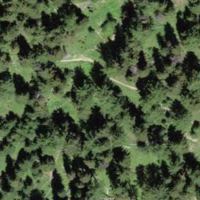
EUNIS habitat code: 43
Species observed at this site:
Lophophanes cristatus